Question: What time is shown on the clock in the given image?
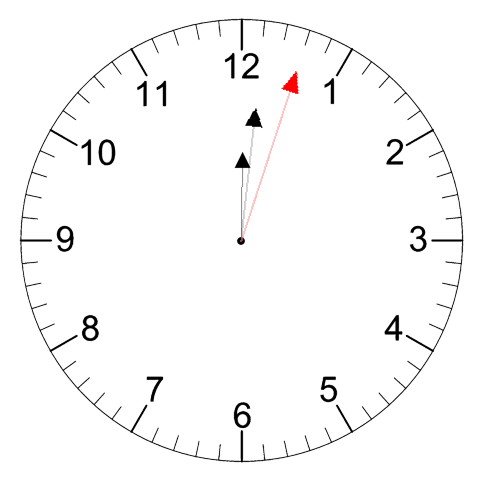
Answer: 12:01:03